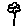
Label: flower